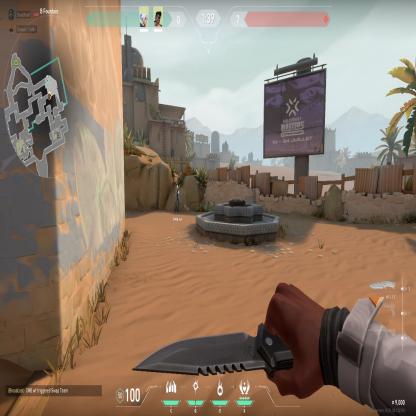
Label: teammate